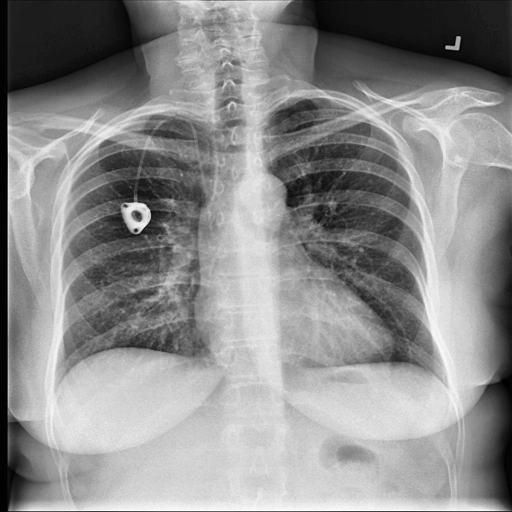
Finding: NORMAL